Question: Does anyone know why my 'container' 'div' isn't showing the white bg-color from it's parent 'div's? I'm getting the black (Lime in my example for better description) bg-color from the CSS body setting.
Please excuse the sloppy styling. I did my best to reduce the code and show relative stuff. BTW, I've tried making the 'container' div and it's child divs' style bg-color white; and it still doesn't work. When I give the highest div a large 'height' attribute (say 1000px), it shows white to that point, but I thought I didn't have to do that. It should be dynamic: as the controls within the div expand, the divs height should expand as well. I have many pages like that, but don't have this problem.. this is the only pg where I attempt column divs. And it happens right when my 'container' div for the columns start (see pic). and yea, this happens in FF and chrome. it works fine in IE
'''
<head runat="server">
<title>Loaner Transfer</title>
<link rel="stylesheet" type="text/css" href="../styles/BodyLayout.css" />
<link rel="stylesheet" type="text/css" href="../styles/columns.css" />
<meta http-equiv="Content-Script-Type" content="text/javascript" />
<script language="javascript" type="text/javascript">
....
</script>
</head>
<body>
<center>
<div style="text-align:left; width:1160px; background-color:White; border-bottom-width:25px;">
<div id="divBody">
<form id="form1" runat="server">
<ajx:ToolkitScriptManager ID="ToolkitScriptManager1" runat="server">
</ajx:ToolkitScriptManager>
<img src="../images/_Logo.gif" alt="Logo" /><br />
<UI:Header ID="UIHeader" runat="server" />
<UI:Menu ID="UIMenu" runat="server" />
<center>
<h1>Transfer Loaned Items</h1>
<asp:Label ID="lblStatus" runat="server" ForeColor="red"></asp:Label>
<br />
<asp:ValidationSummary ID="ValidationSummary1" runat="server" ValidationGroup="ISO" />
<asp:ValidationSummary ID="ValidationSummary3" runat="server" ValidationGroup="add" />
<asp:ValidationSummary ID="ValidationSummary2" runat="server" ValidationGroup="header" />
</center>
<br />
<div id="container" style="width:1140px;">
<div id="col1" style="width:400px;">
<h2 style="text-decoration:underline; text-align:center;">Search and select items to transfer</h2>
<div style="margin-left:25px;">
<asp:Label ID="Label1" runat="server" Font-Bold="true" Text="Pull ISO"></asp:Label>
<asp:CustomValidator ID="CVSearch" runat="server" ErrorMessage="Invalid ISO entry."
ControlToValidate="txtSearchISO" ValidationGroup="ISO" ValidateEmptyText="true"
ClientValidationFunction="CheckMyText">*</asp:CustomValidator>
<asp:TextBox ID="txtSearchISO" runat="server" Width="50px"></asp:TextBox>
<asp:Button ID="btnSearchISO" runat="server" Text="Go!" ValidationGroup="ISO" OnClick="btnSearchISO_Click" />
<asp:Label ID="lblHidISO" runat="server" Text="-1" Visible="false"></asp:Label>
<br />
<br />
<table>
.....
</table>
<br />
<center>
<asp:DataGrid.............................</asp:DataGrid>
</center>
</div>
<div id="col2outer" style="width:710px;">
<center>
<!--tables, controls, etc-->
</center>
</center>
</div>
</div>
</form>
</div>
</div>
</center>
</body>
'''
Here is my CSS:
'''
body
{
background-color:Black;
}
body.comp
{
background-color:#F5FCFF;
}
#divBody
{
margin-left:25px;
}
#divTrans
{
margin:15px;
}
#container #col1
{
float: left;
}
#container #col2outer
{
float: right;
}
#container #footer
{
text-align:center;
float: left;
width: 870px;
}
'''
Here is a ss:

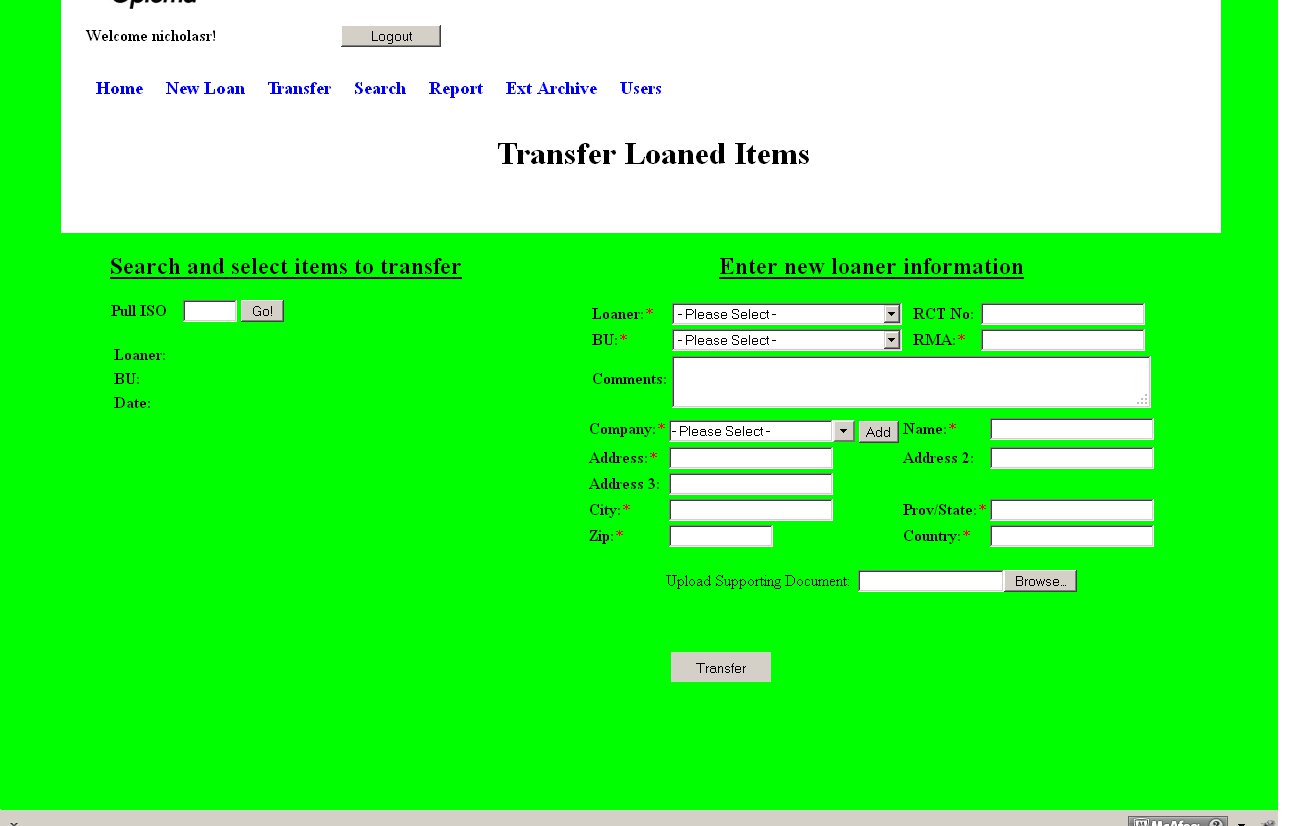
Answer: It looks like you simply need to <URL>.
You can do this by adding 'overflow: hidden' to '#container' (or perhaps '#divBody').
Some further information about clearing floats:
- <URL>
Learning how and when to clear floats is an important part of CSS. You'll save yourself a lot of confusion if you get to grips with it sooner rather than later.